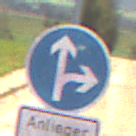
Verkehrszeichen: VorgeschriebeneFahrtrichtungGeradeausOderRechts
Zusatzzeichen unten: PersonengruppenFrei1
Umgebung: Outdoor, RoadRail
Tageszeit: MorningAfternoon
Wetter: Clear
Licht: Natural
Jahreszeit: NotSpecified
Kontrast: HighContrast